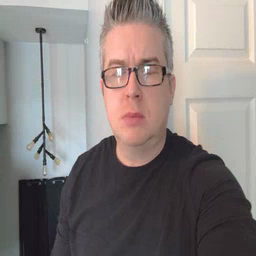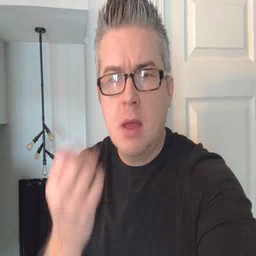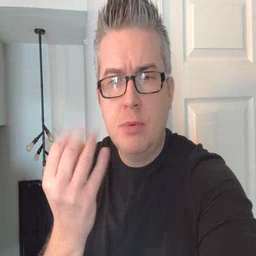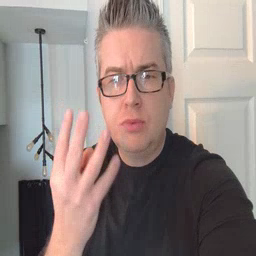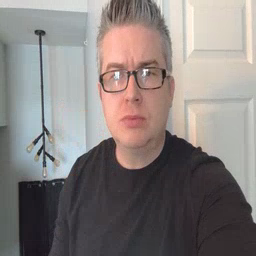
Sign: many